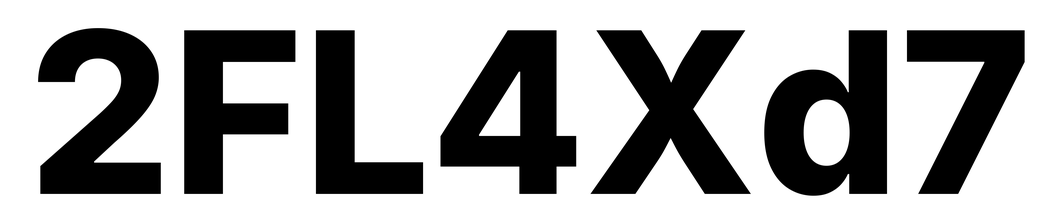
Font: Inter_ExtraBold